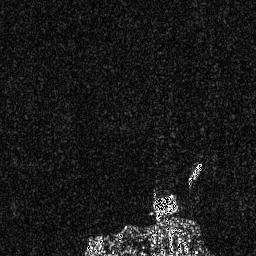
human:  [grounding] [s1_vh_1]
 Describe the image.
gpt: In the satellite image, there is  <ref>1 small ship </ref> <box>[[72, 62, 79, 72, 0]]</box> located at right.